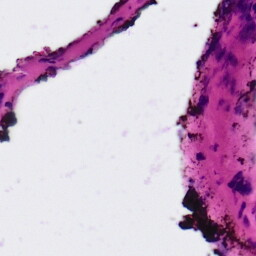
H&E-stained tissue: Ovarian